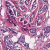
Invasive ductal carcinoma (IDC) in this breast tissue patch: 1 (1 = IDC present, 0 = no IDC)